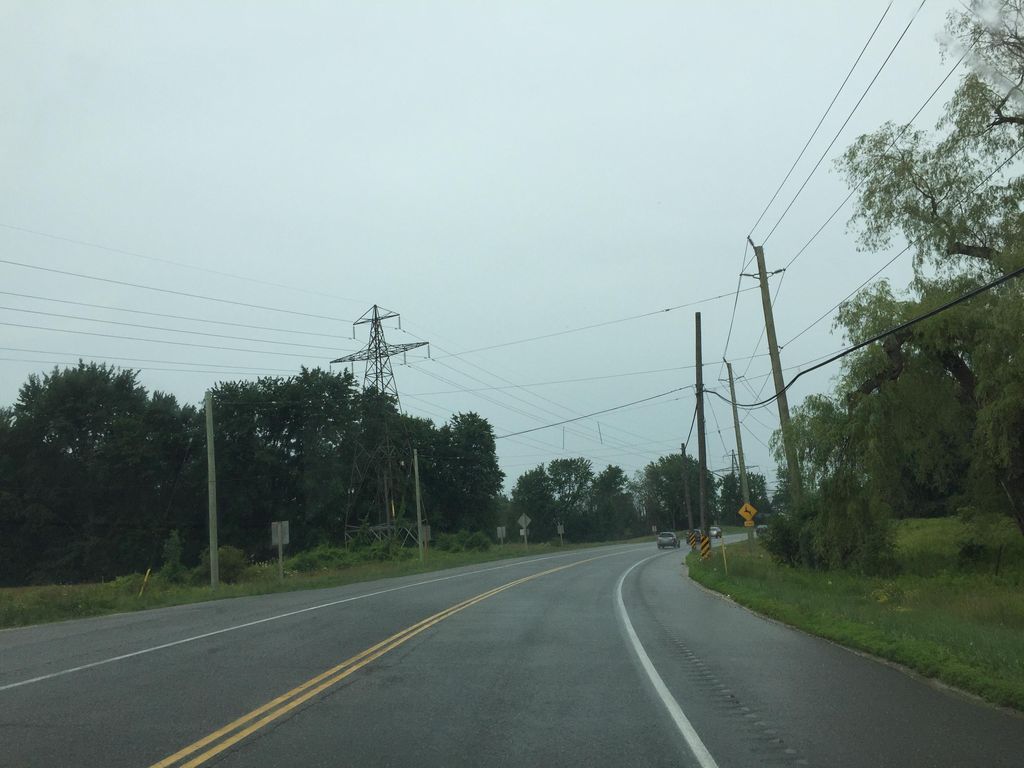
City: kitchener-waterloo